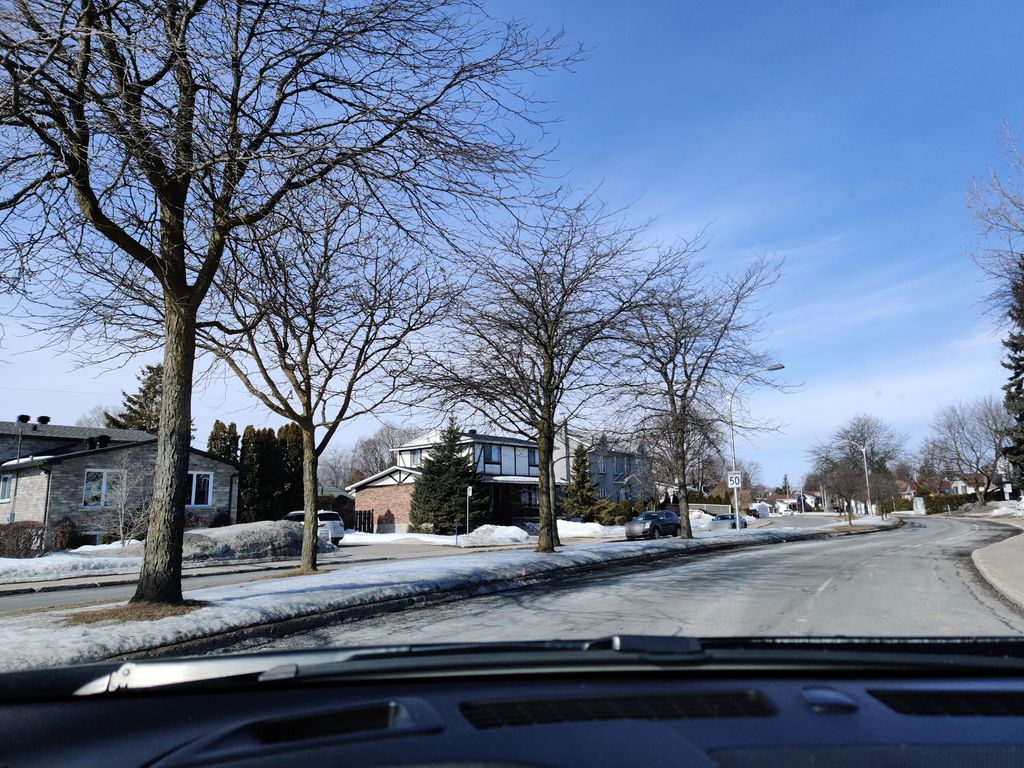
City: montreal